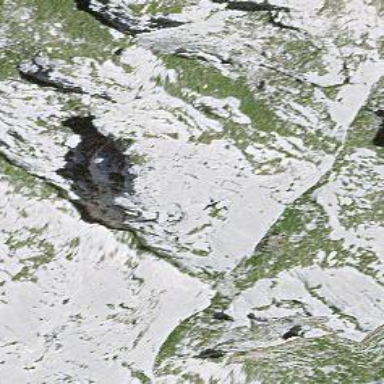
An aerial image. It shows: Natural cliff.